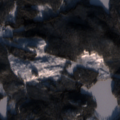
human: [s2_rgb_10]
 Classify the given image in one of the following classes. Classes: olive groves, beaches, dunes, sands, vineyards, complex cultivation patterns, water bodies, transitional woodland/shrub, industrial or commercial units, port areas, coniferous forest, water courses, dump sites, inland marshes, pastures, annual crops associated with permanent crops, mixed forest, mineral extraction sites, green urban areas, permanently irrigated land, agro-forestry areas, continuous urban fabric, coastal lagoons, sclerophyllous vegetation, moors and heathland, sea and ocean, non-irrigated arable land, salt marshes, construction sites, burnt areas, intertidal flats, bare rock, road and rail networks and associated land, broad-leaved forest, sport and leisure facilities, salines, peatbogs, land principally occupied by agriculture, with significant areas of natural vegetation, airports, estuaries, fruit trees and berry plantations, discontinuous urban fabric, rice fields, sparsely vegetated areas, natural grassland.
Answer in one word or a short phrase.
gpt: coniferous forest, transitional woodland/shrub